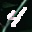
Label: 4